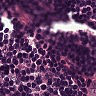
Metastatic tissue present: no